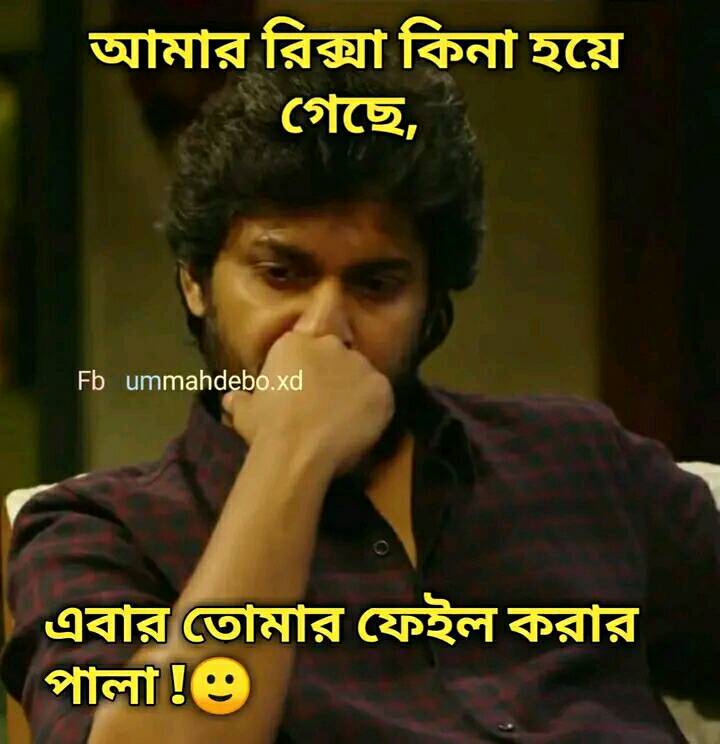
Text: আমার রিক্সা কিনা হয়ে গেছে এবার তোমার ফেইল করার পালা
Label: Non Hate